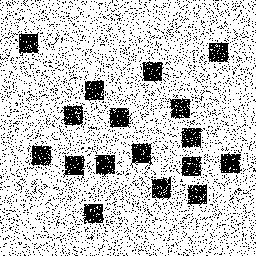
Squares: 17
Triangles: 0
Stars: 0
Total shapes: 17